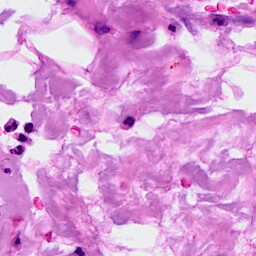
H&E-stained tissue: Breast